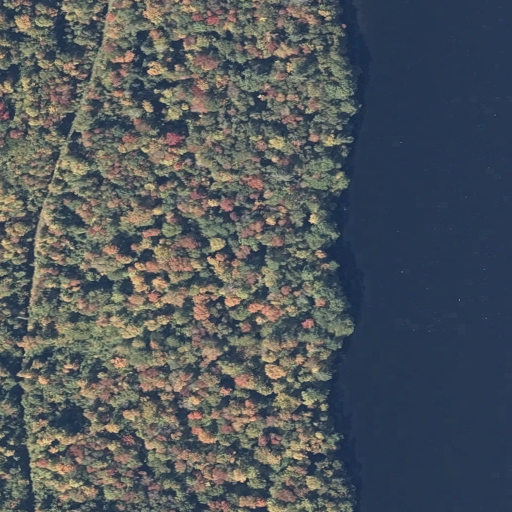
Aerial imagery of bench in Maine named Henhawk Ledge containing deciduous forest, open water, mixed forest, and herbaceous wetlands